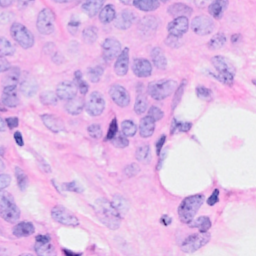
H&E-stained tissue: Breast